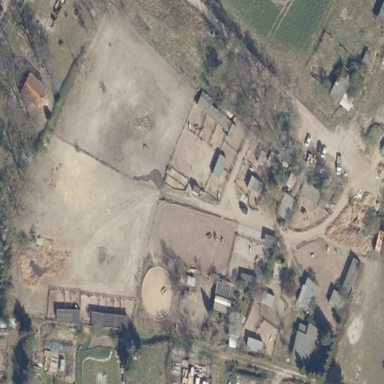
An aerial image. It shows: Commercial area with stables.